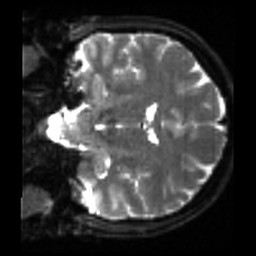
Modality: sbref
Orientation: coronal
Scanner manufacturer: siemens
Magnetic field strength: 3 T
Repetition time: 4 s
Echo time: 0.0594 s